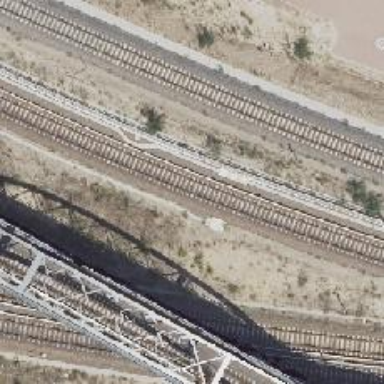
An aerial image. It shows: Light rail electrified railway.